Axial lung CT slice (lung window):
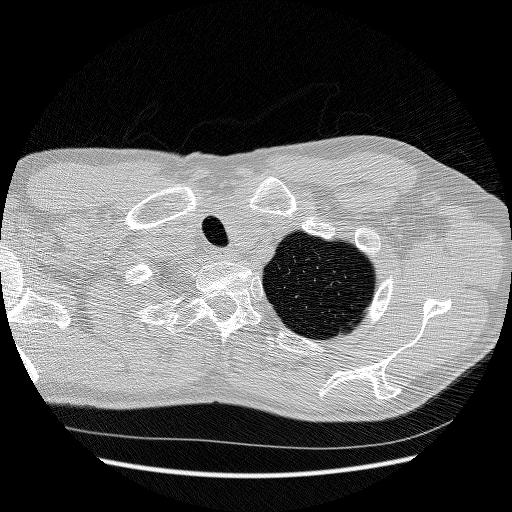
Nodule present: no